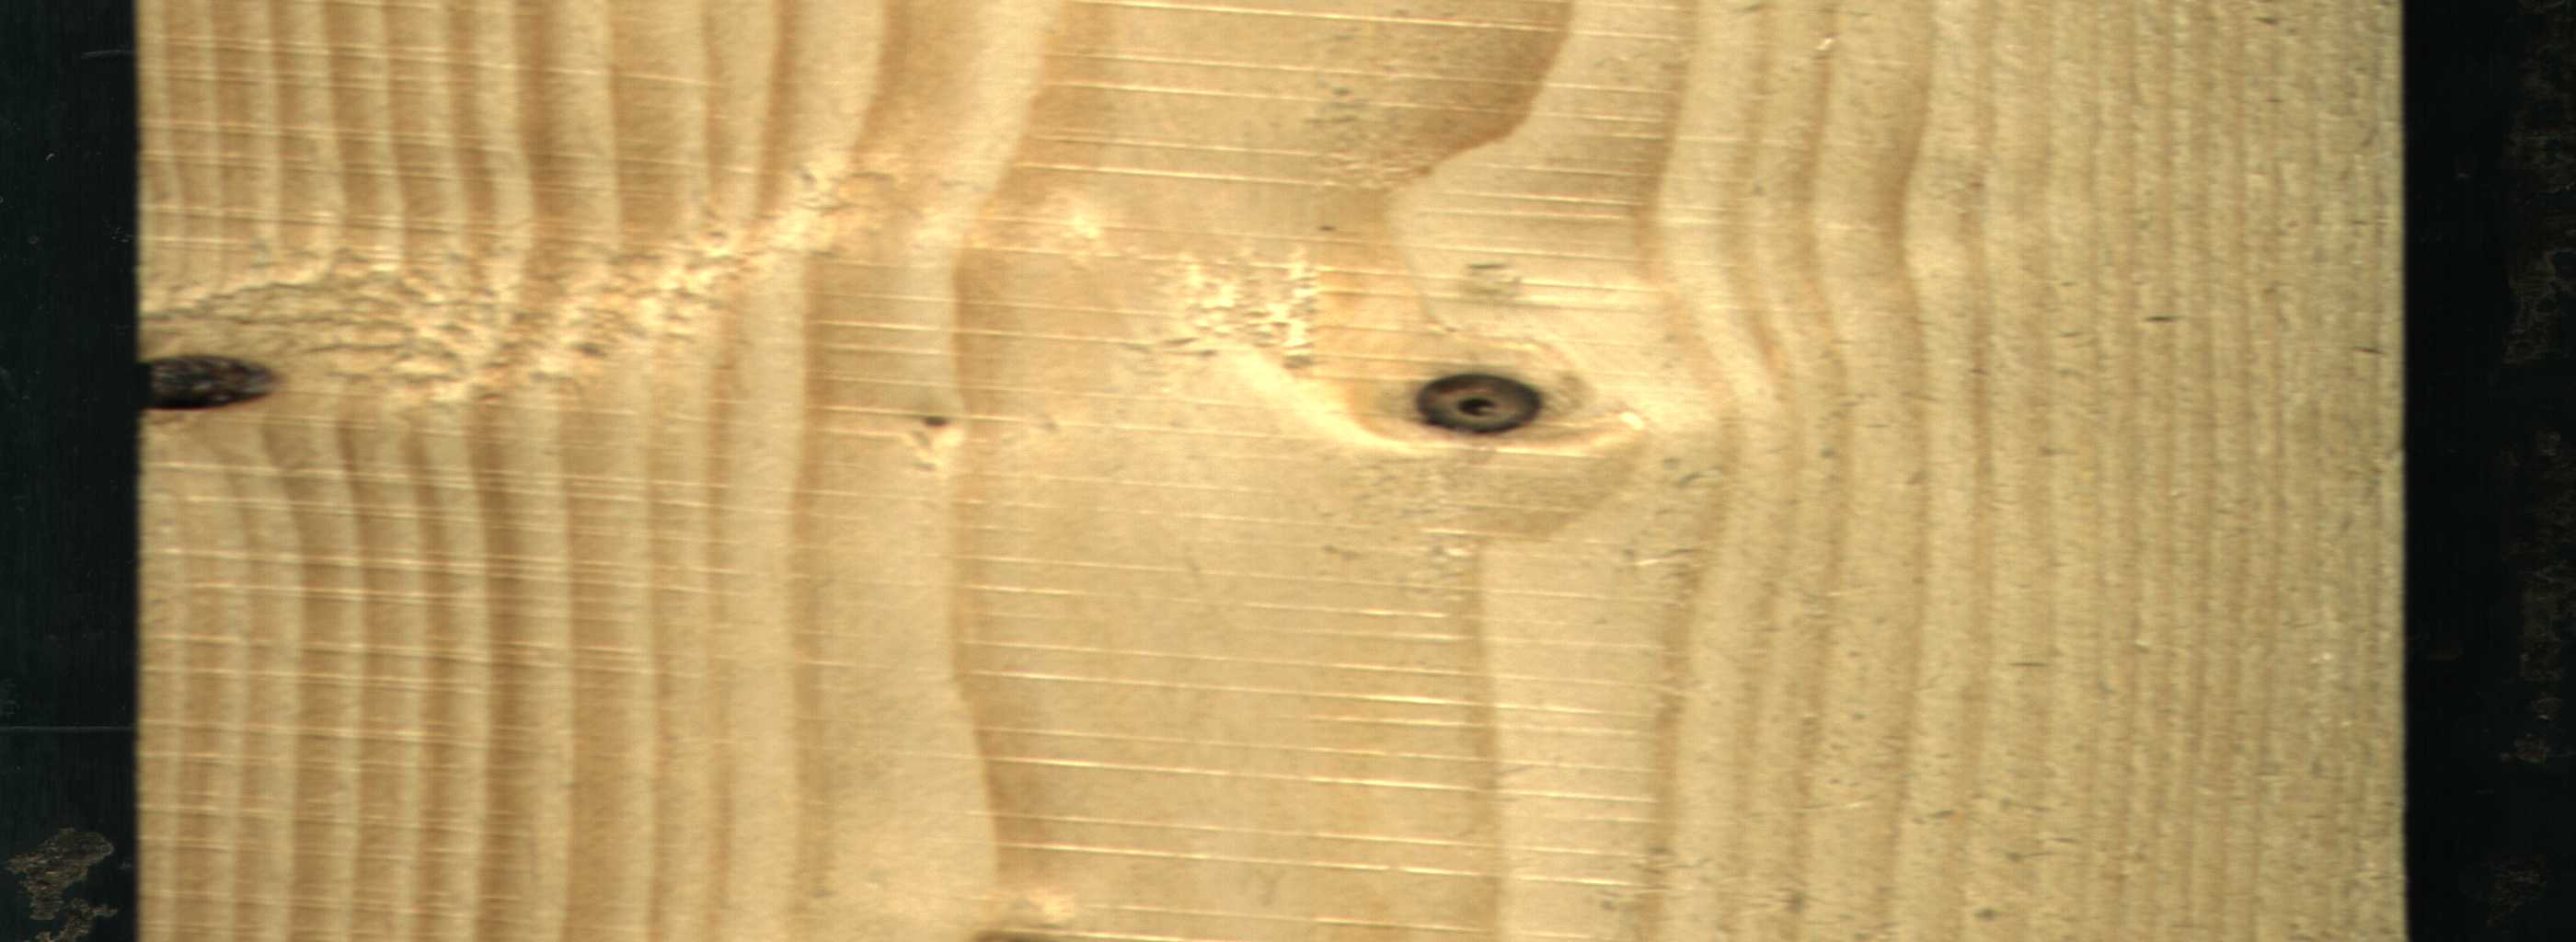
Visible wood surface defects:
Knot_missing
Dead_Knot